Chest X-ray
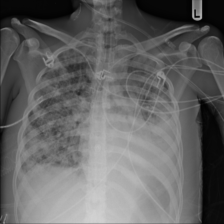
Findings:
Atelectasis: negative
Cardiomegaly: negative
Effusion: negative
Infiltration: positive
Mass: negative
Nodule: negative
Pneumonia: negative
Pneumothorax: negative
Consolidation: negative
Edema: negative
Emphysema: negative
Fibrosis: negative
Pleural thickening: negative
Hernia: negative